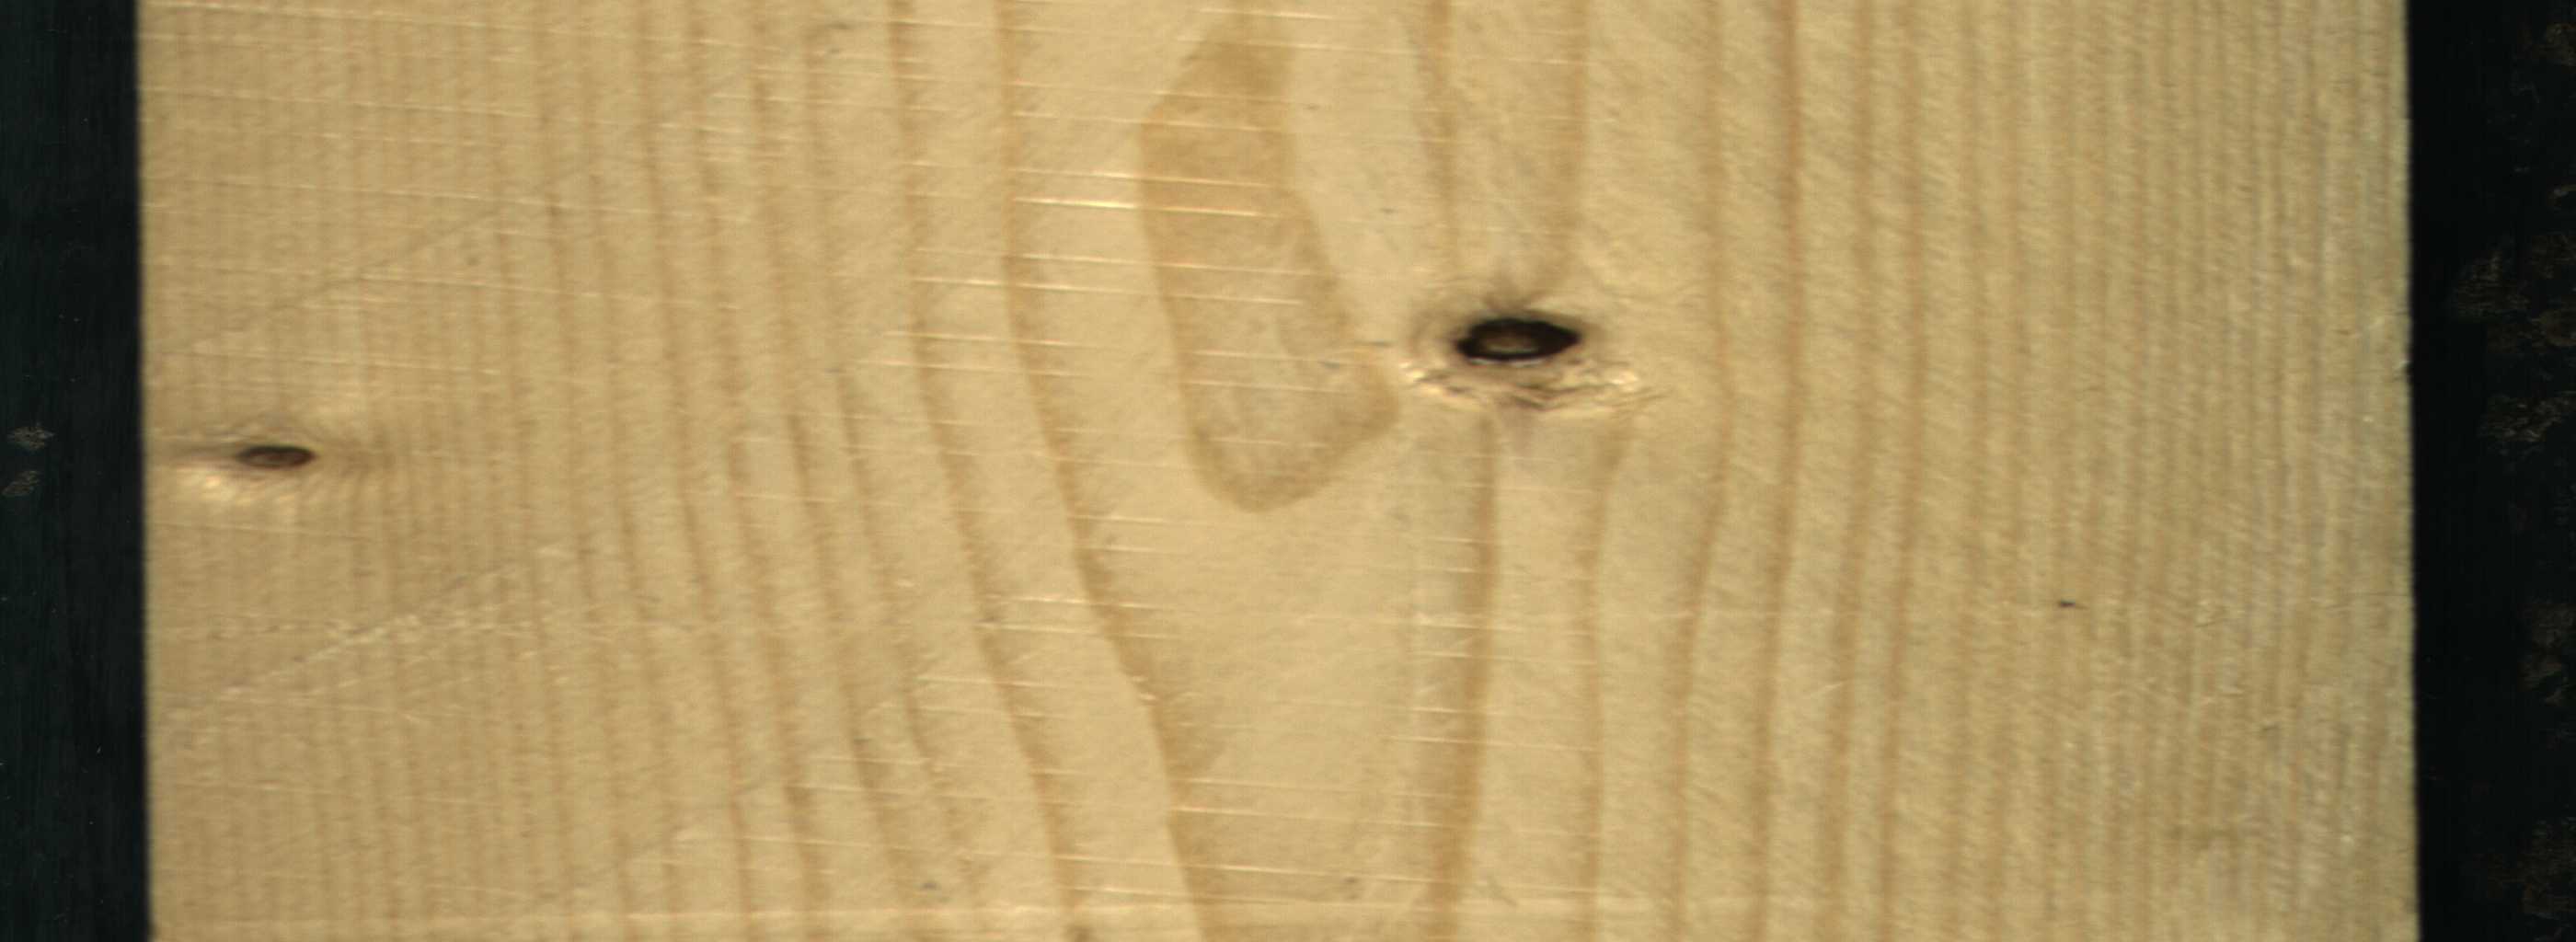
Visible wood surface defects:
Dead_Knot
Dead_Knot